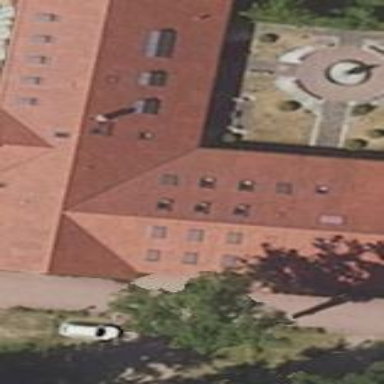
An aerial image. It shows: Part of building.